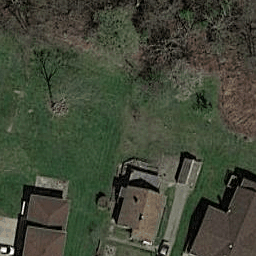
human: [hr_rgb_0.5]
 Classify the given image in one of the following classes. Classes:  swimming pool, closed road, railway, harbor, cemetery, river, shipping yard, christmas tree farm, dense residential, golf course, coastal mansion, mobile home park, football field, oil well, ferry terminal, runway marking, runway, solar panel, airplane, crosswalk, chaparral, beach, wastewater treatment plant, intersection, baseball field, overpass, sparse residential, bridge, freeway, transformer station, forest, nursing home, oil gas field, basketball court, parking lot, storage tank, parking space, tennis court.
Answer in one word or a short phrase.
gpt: sparse residential